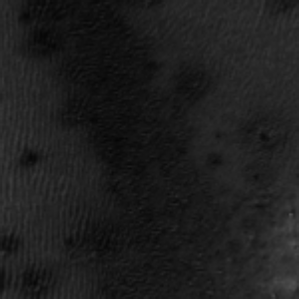
Label: frost